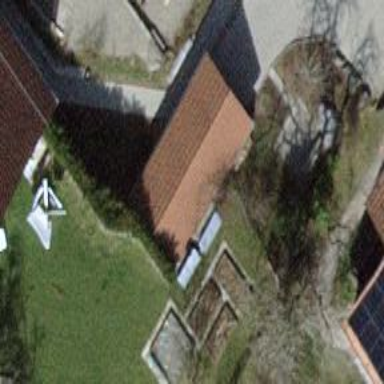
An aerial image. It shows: View of roof of building.